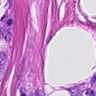
Metastatic tissue present: yes